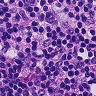
Metastatic tissue present: no